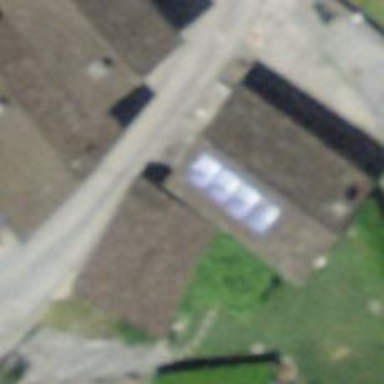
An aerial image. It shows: Drinking water facility available.